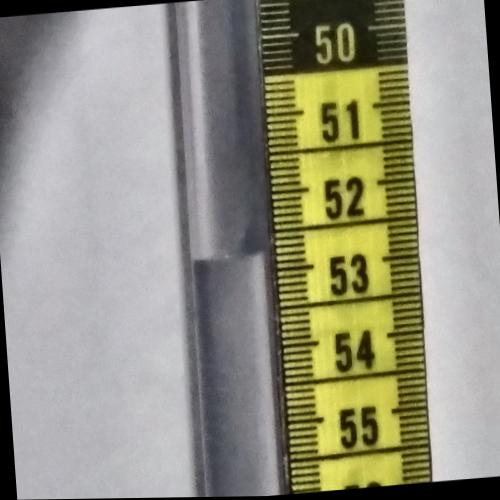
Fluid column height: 52.8 cm